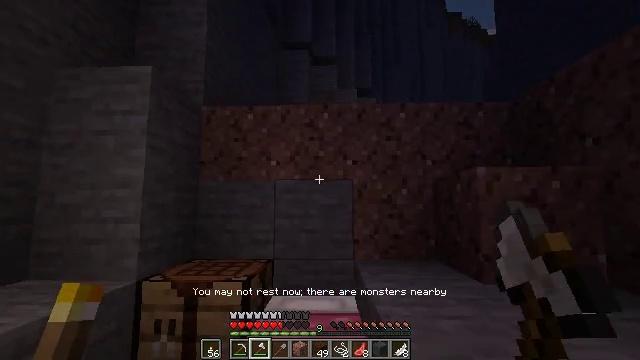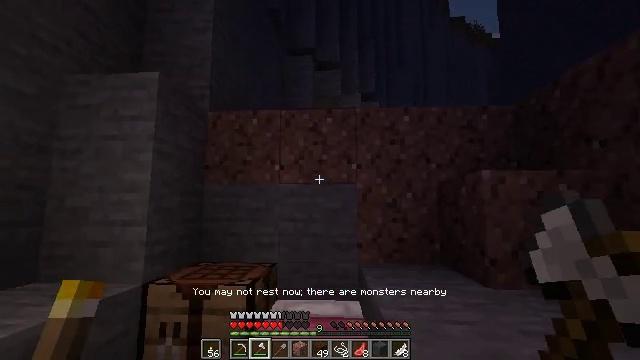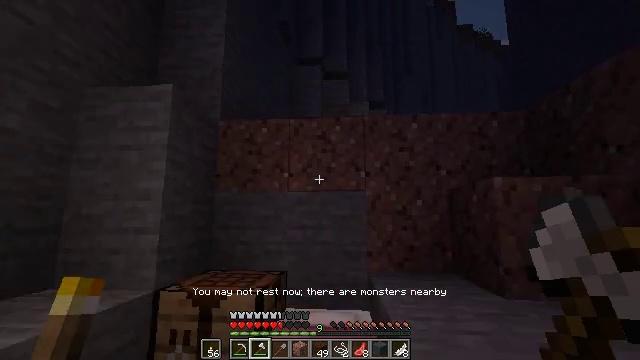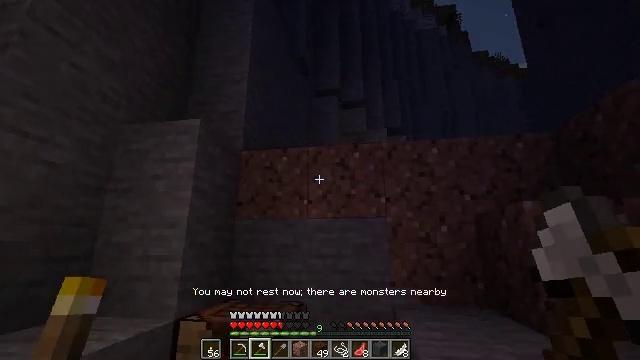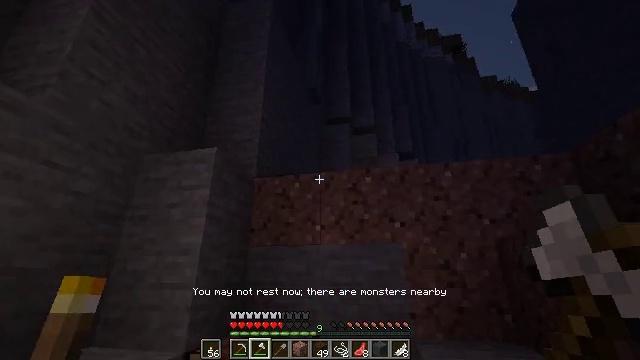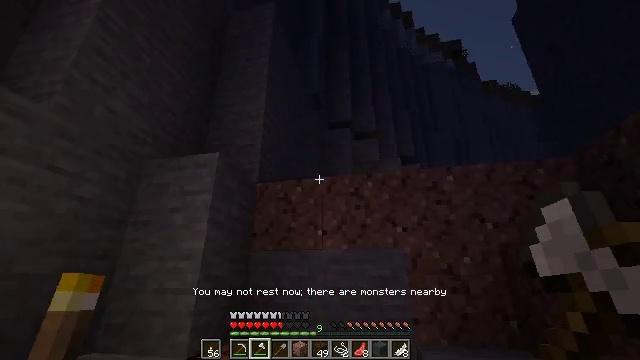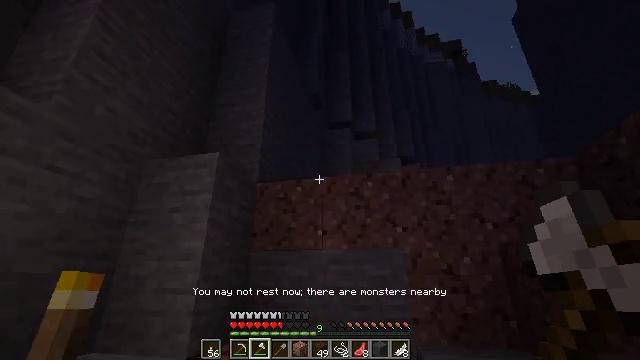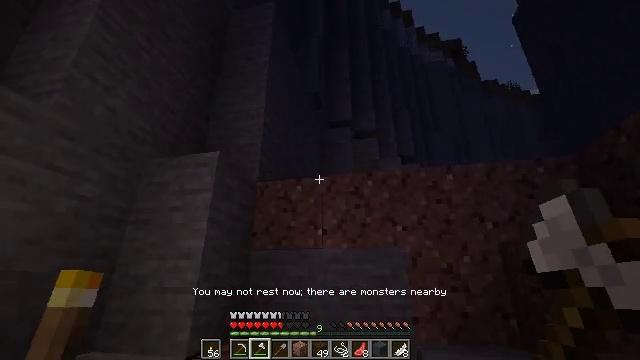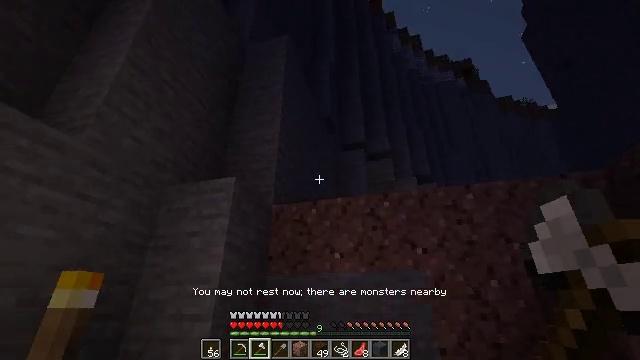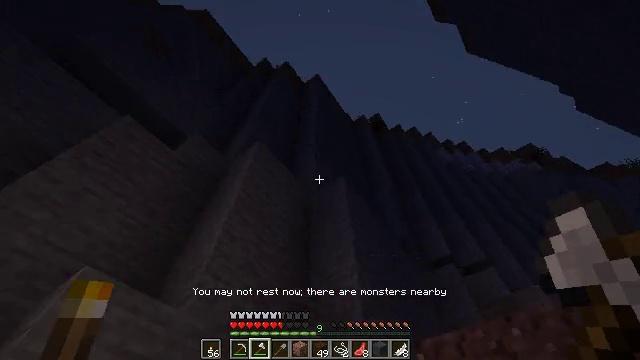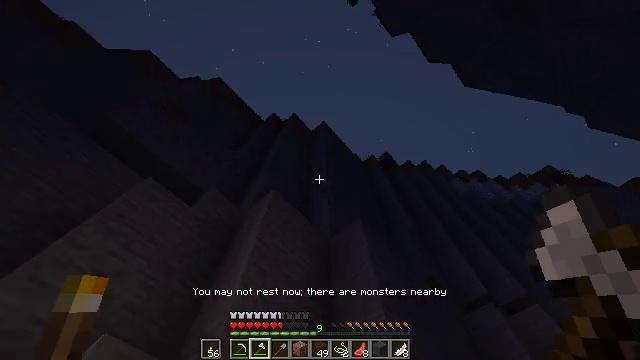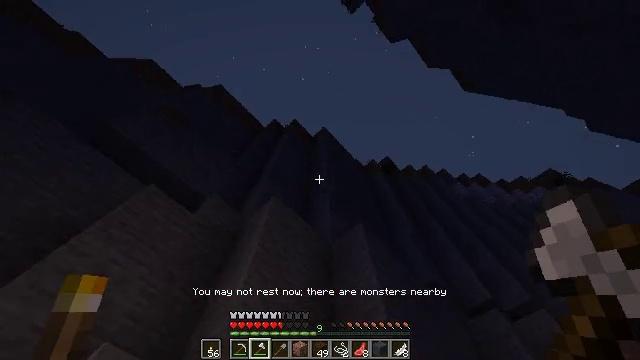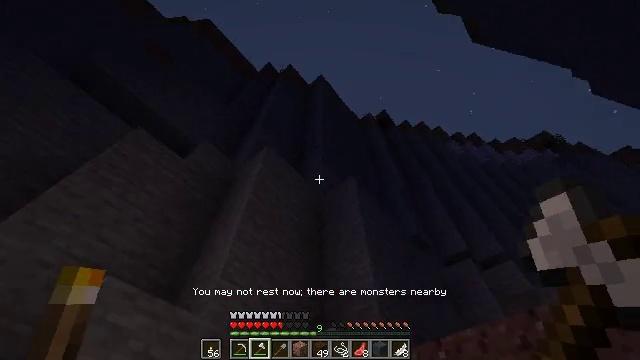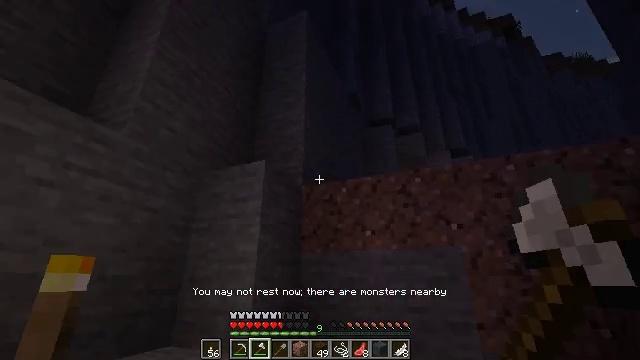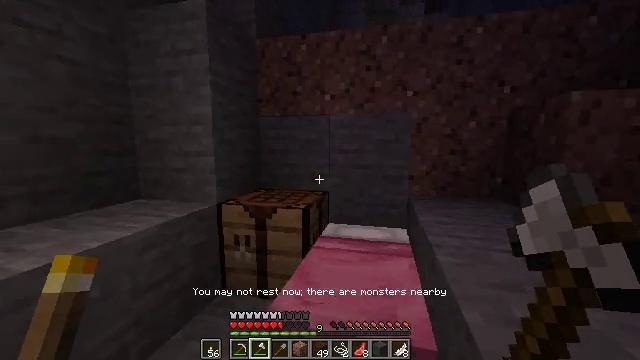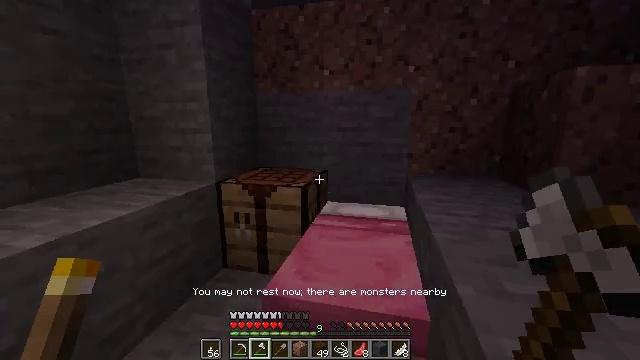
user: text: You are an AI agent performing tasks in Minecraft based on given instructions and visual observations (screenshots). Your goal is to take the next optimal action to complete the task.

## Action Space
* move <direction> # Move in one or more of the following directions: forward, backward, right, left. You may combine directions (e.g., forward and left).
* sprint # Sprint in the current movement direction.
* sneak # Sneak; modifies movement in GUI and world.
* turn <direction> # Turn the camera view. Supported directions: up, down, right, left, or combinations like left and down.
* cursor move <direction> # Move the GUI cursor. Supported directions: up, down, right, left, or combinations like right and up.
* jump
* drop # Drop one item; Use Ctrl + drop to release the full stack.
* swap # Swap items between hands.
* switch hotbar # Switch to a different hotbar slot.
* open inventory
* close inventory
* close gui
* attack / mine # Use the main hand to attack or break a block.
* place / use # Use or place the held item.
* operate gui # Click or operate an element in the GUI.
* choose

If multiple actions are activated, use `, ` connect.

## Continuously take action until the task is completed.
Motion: motion action
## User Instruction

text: Attack the pink bed to retrieve it.
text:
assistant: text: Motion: no_op
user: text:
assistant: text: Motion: turn left and up
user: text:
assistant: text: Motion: turn left and up
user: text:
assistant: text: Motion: turn left and up
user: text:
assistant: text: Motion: turn up
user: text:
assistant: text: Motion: no_op
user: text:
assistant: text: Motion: no_op
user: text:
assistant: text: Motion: turn left and up
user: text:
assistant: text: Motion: turn left and up
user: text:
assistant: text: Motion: turn left and up
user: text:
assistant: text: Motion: turn up
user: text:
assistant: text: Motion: turn right and down
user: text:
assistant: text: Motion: turn right and down
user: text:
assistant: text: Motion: turn right and down
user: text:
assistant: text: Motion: turn down, attack / mine
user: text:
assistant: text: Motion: attack / mine
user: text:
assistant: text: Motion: attack / mine
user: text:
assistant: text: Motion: turn right, attack / mine
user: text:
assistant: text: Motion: turn right, attack / mine
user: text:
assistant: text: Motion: turn right and down, attack / mine
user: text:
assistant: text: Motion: turn right and down, attack / mine
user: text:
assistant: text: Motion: turn right and down, attack / mine
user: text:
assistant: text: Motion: turn right and down, attack / mine
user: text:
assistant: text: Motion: attack / mine
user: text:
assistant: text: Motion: attack / mine
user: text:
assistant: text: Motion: attack / mine
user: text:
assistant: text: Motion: attack / mine
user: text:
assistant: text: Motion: attack / mine
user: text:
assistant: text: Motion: attack / mine
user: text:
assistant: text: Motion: attack / mine